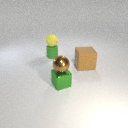
small yellow rubber sphere to the left of small brown metal sphere